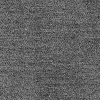
Atmospheric dust classification: dusty